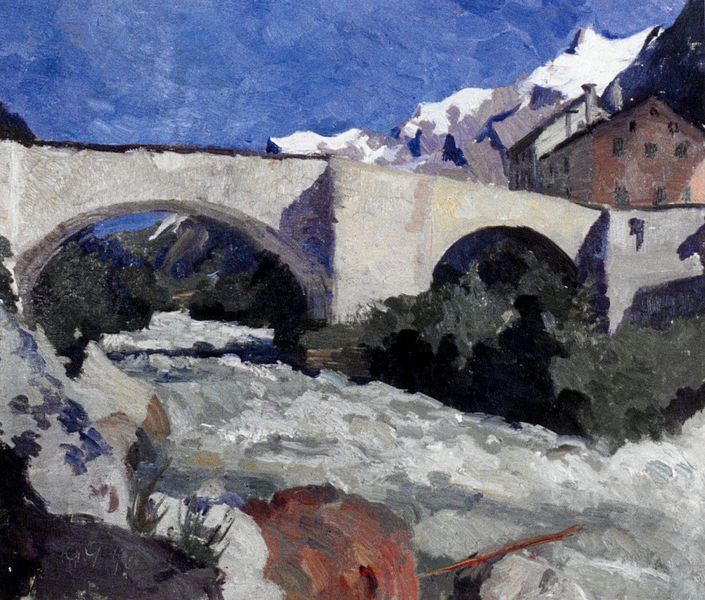
Titel: Die Brücke in Stampa
Künstler: Giovanni Giacometti
Standort: Stampa
Institution: Museo Ciäsa Granda
Schlagwörter: baum, berg, blau, gemälde, himmel, schatten, wasser, weiß, wolken, bäume, fluss, grün, landschaft, ufer, braun, fenster, grau, licht, pfeiler, schwarz, dach, eis, gebäude, haus, rot, schnee, malerei, architektur, stein, öl, bach, gräser, halme, häuser, brücke, büsche, gebüsch, pastos, rosa, stock, gischt, wellen, bogen, fassade, ort, abstrakt, berge, fels, gebirge, gipfel, dorf, giebel, mauer, violett, geröll, winter, rundbogen, bogenbrücke, joche, böschung, schaum, strom, sturzbach, ölgemälde, duktus, glanz, frühling, ortschaft, bergdorf, arkade, alpen, kuppe, gebirgsbach, gebirgsfluss, frühjahr, gestrüpp, joch, bergbach, gestrüp, bauten, wildbach, toskana, brückenbogen, brückenpfeiler, giacometti, schneeschmelze, bastrakt